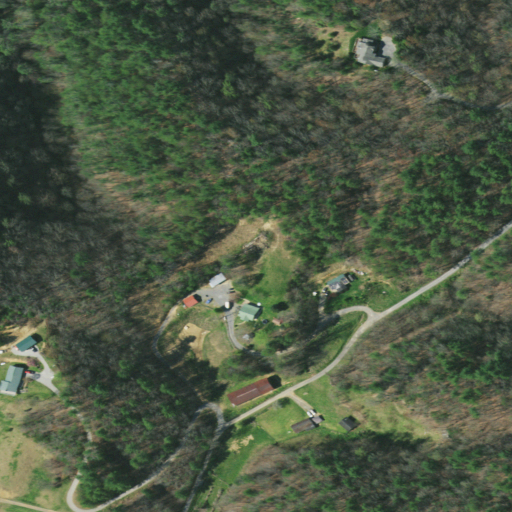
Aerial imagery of gap in Tennessee named Dogwood Gap containing mixed forest, deciduous forest, pasture, open development, evergreen forest, low intensity development, and medium intensity development